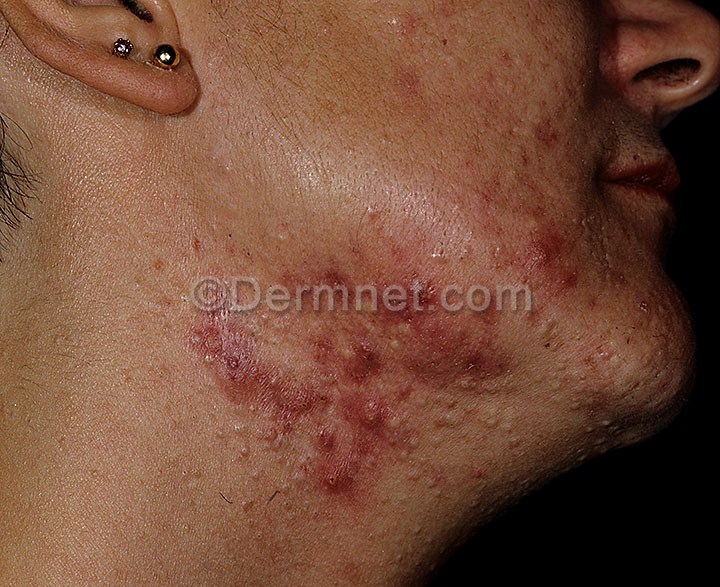
Disease: Acne and Rosacea Photos